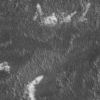
Label: not_dusty